Field crop: tomato
Growth stage: 1
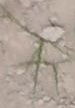
Species: cyperus